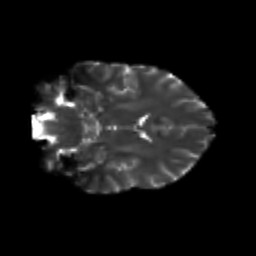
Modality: T2w
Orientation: coronal
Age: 18
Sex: female
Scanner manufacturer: siemens
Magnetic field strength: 3 T
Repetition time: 3.5 s
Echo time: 0.113 s